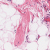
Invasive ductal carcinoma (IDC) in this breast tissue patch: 0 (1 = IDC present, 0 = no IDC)